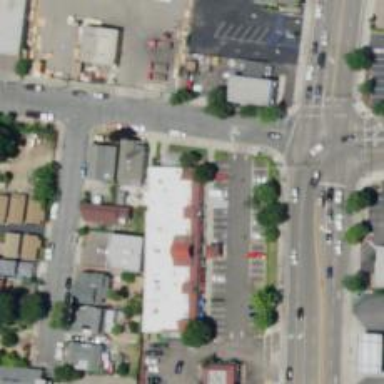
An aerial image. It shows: Convenience shop.